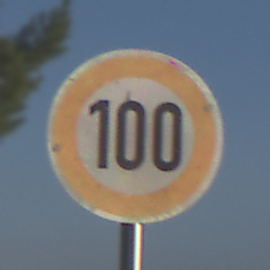
Verkehrszeichen: Geschwindigkeit100
Umgebung: Outdoor, Nature
Tageszeit: MorningAfternoon
Wetter: PartlyCloudy
Licht: Natural
Jahreszeit: NotSpecified
Kontrast: HighContrast